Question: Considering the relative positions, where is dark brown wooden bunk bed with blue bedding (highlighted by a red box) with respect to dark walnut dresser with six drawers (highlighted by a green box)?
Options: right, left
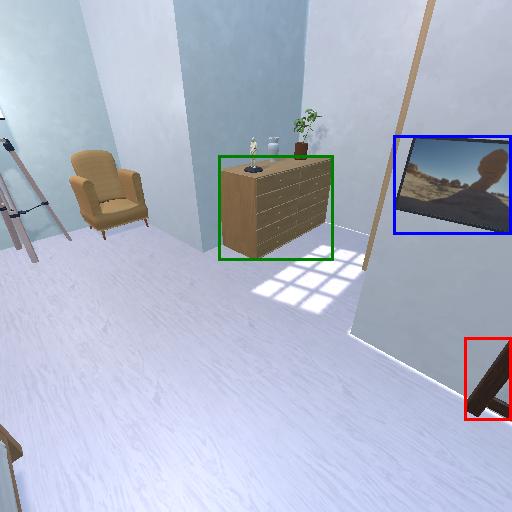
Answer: right